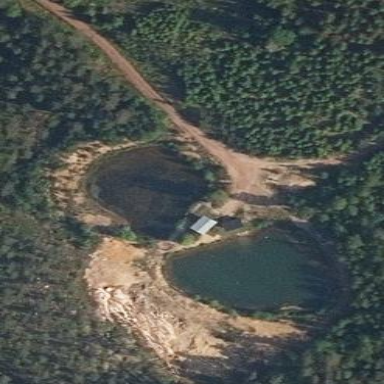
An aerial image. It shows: Pond surrounded by natural water.